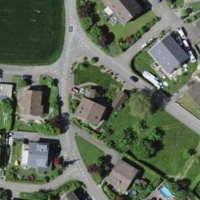
EUNIS habitat code: 54
Species observed at this site:
Milvus milvus